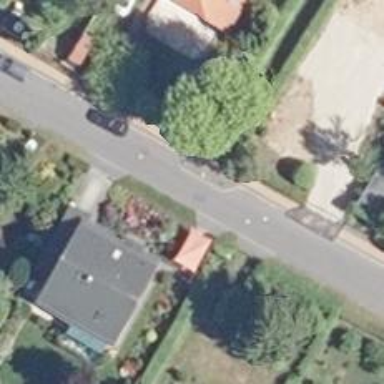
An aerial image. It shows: Choker on the right side for traffic calming.